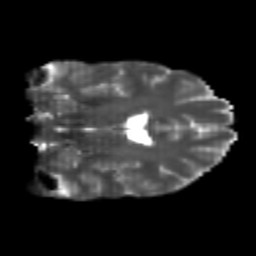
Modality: T2w
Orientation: coronal
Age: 24
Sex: male
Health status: healthy
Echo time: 0.074 s